Question: In the controlP5 library, I need to prohibit certain characters from being entered into a 'textField'.
I found a piece of code where you indicate what to prohibit, but I don't know how to enforce the conditions (possibly by emulating the erase button?).
This is what I'd like to whitelist:
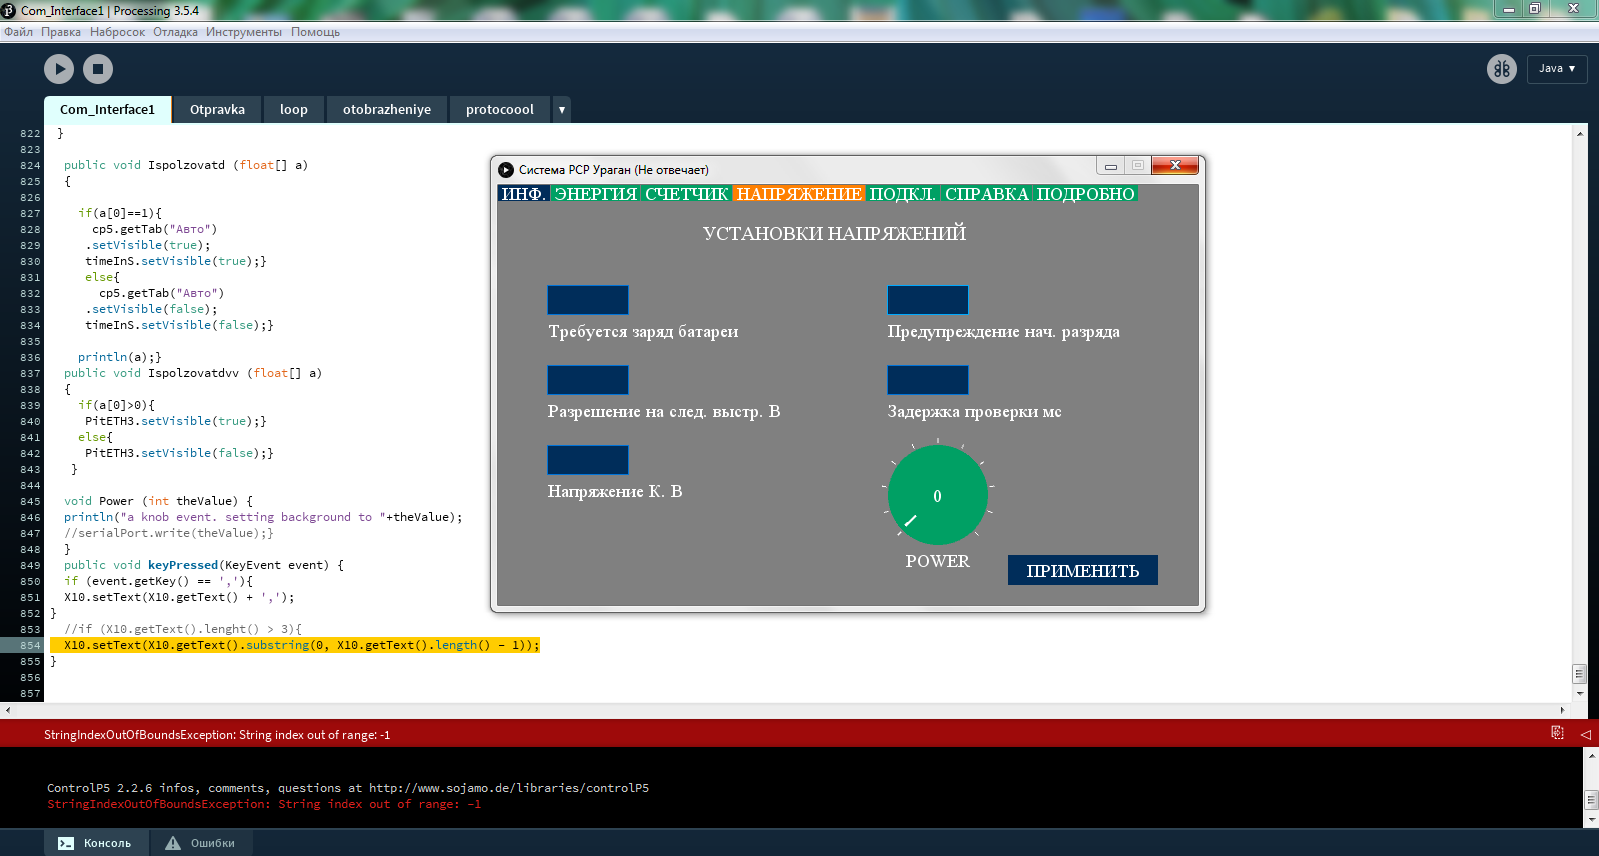
Answer: ControlP5 provides built-in whitelist filters for numbers: integers (0-9) and floats (which is integers and '.'):
'textField.setInputFilter(ControlP5.INTEGER);'
'textField.setInputFilter(ControlP5.FLOAT);'
Looking at your screenshot, it seems you want to whitelist ',' too. Custom filters are not possible, even when 'extending' the 'Textfield' class due to how the class is setup (the critical members are 'protected' or 'private').
So that leaves you with this indirect option to additionally whitelist ',':
'''
@Override
public void keyPressed(KeyEvent event) {
if (event.getKey() == ',') {
textField.setText(textField.getText() + ',');
}
}
'''
',' is whitelisted by appending it to the textfield's current text when Processing detects the correct key pressed event.